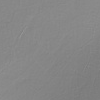
Atmospheric dust classification: not_dusty